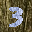
Label: 3